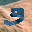
Label: 3